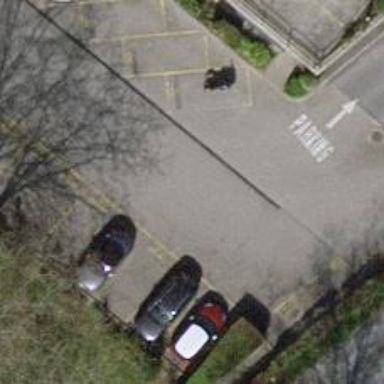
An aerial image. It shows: Parking aisle designated as service road.